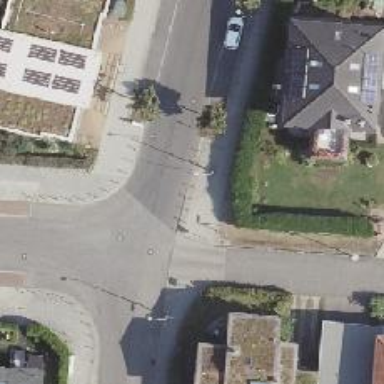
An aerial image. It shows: Unmarked crossing on footway.